Aerial crown-view tile of a tropical tree (Barro Colorado Island, Panama), acquired 20240716:
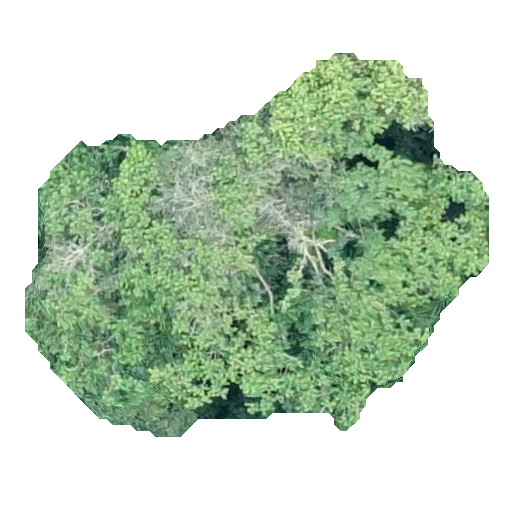
Species: Trattinnickia aspera
GBIF accepted scientific name: Trattinnickia aspera
Crown area: 192.98 m²